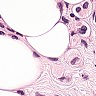
Metastatic tissue present: yes